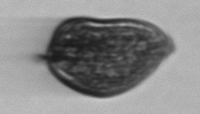
Label: Prorocentrum_micans